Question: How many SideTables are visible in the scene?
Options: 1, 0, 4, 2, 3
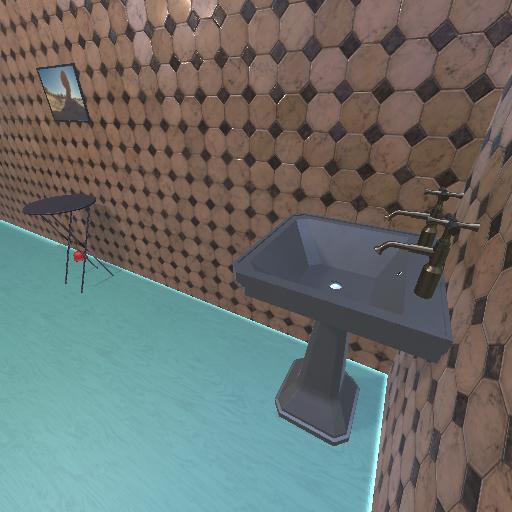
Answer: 1